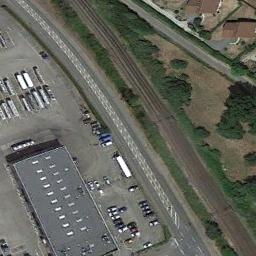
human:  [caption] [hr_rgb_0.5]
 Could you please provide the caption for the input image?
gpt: There are several buildings beside the railway .

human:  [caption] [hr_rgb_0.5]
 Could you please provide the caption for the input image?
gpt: These railways have a building and a parking lot on one side of the railways .

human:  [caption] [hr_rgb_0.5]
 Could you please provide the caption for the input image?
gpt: The railway is next to some trees and houses .

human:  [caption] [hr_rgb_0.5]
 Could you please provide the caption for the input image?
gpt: There are several rows of buildings on one side of the railway .

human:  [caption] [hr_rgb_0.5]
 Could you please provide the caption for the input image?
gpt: There are some green bushes and a black building beside the railway .